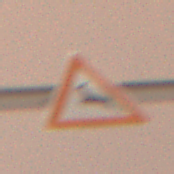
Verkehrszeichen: WildwechselRechts
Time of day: Night
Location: Outdoor (Urban)
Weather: Overcast
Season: Winter
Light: Artificial